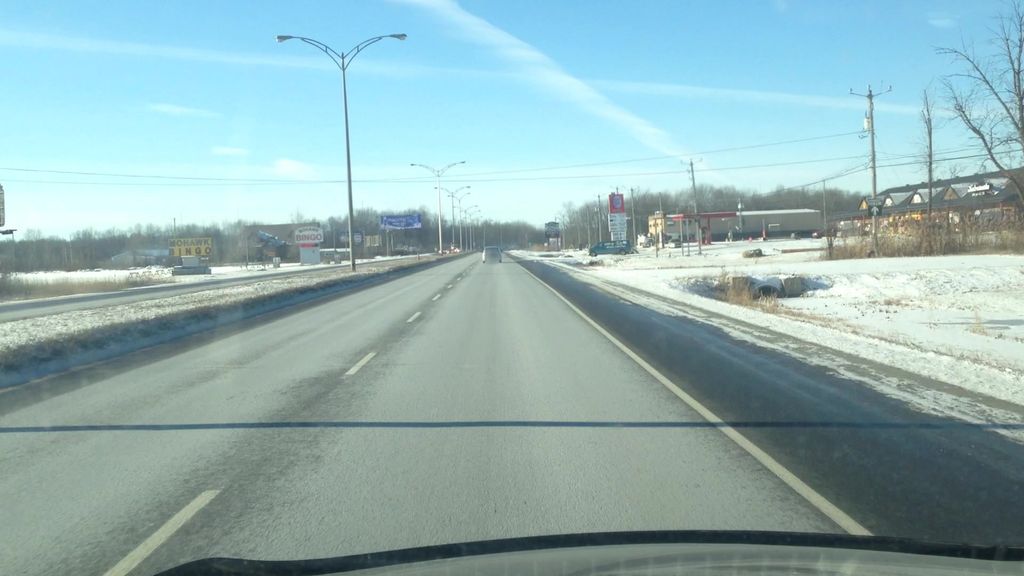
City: montreal